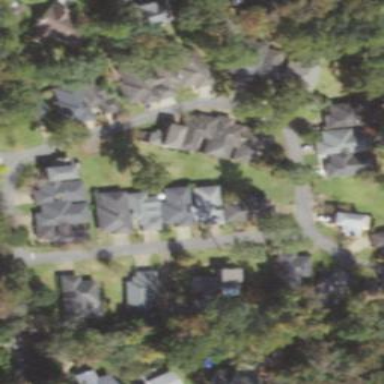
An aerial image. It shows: Residential area consisting of single-family homes.